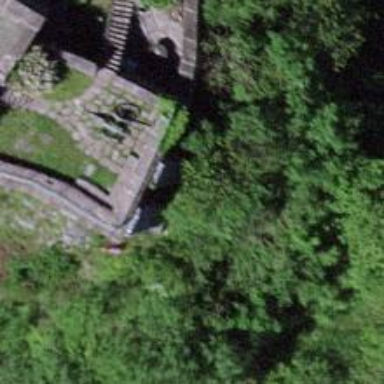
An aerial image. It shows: Viewpoint popular for tourists.